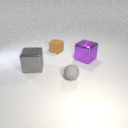
small gray rubber sphere in front of large gray metal cube